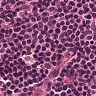
Metastatic tissue present: no